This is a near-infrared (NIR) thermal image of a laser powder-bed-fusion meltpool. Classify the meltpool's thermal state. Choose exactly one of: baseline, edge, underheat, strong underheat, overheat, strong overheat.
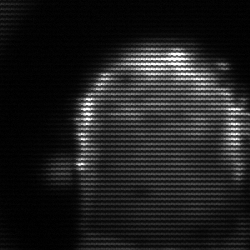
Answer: baseline